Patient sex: F
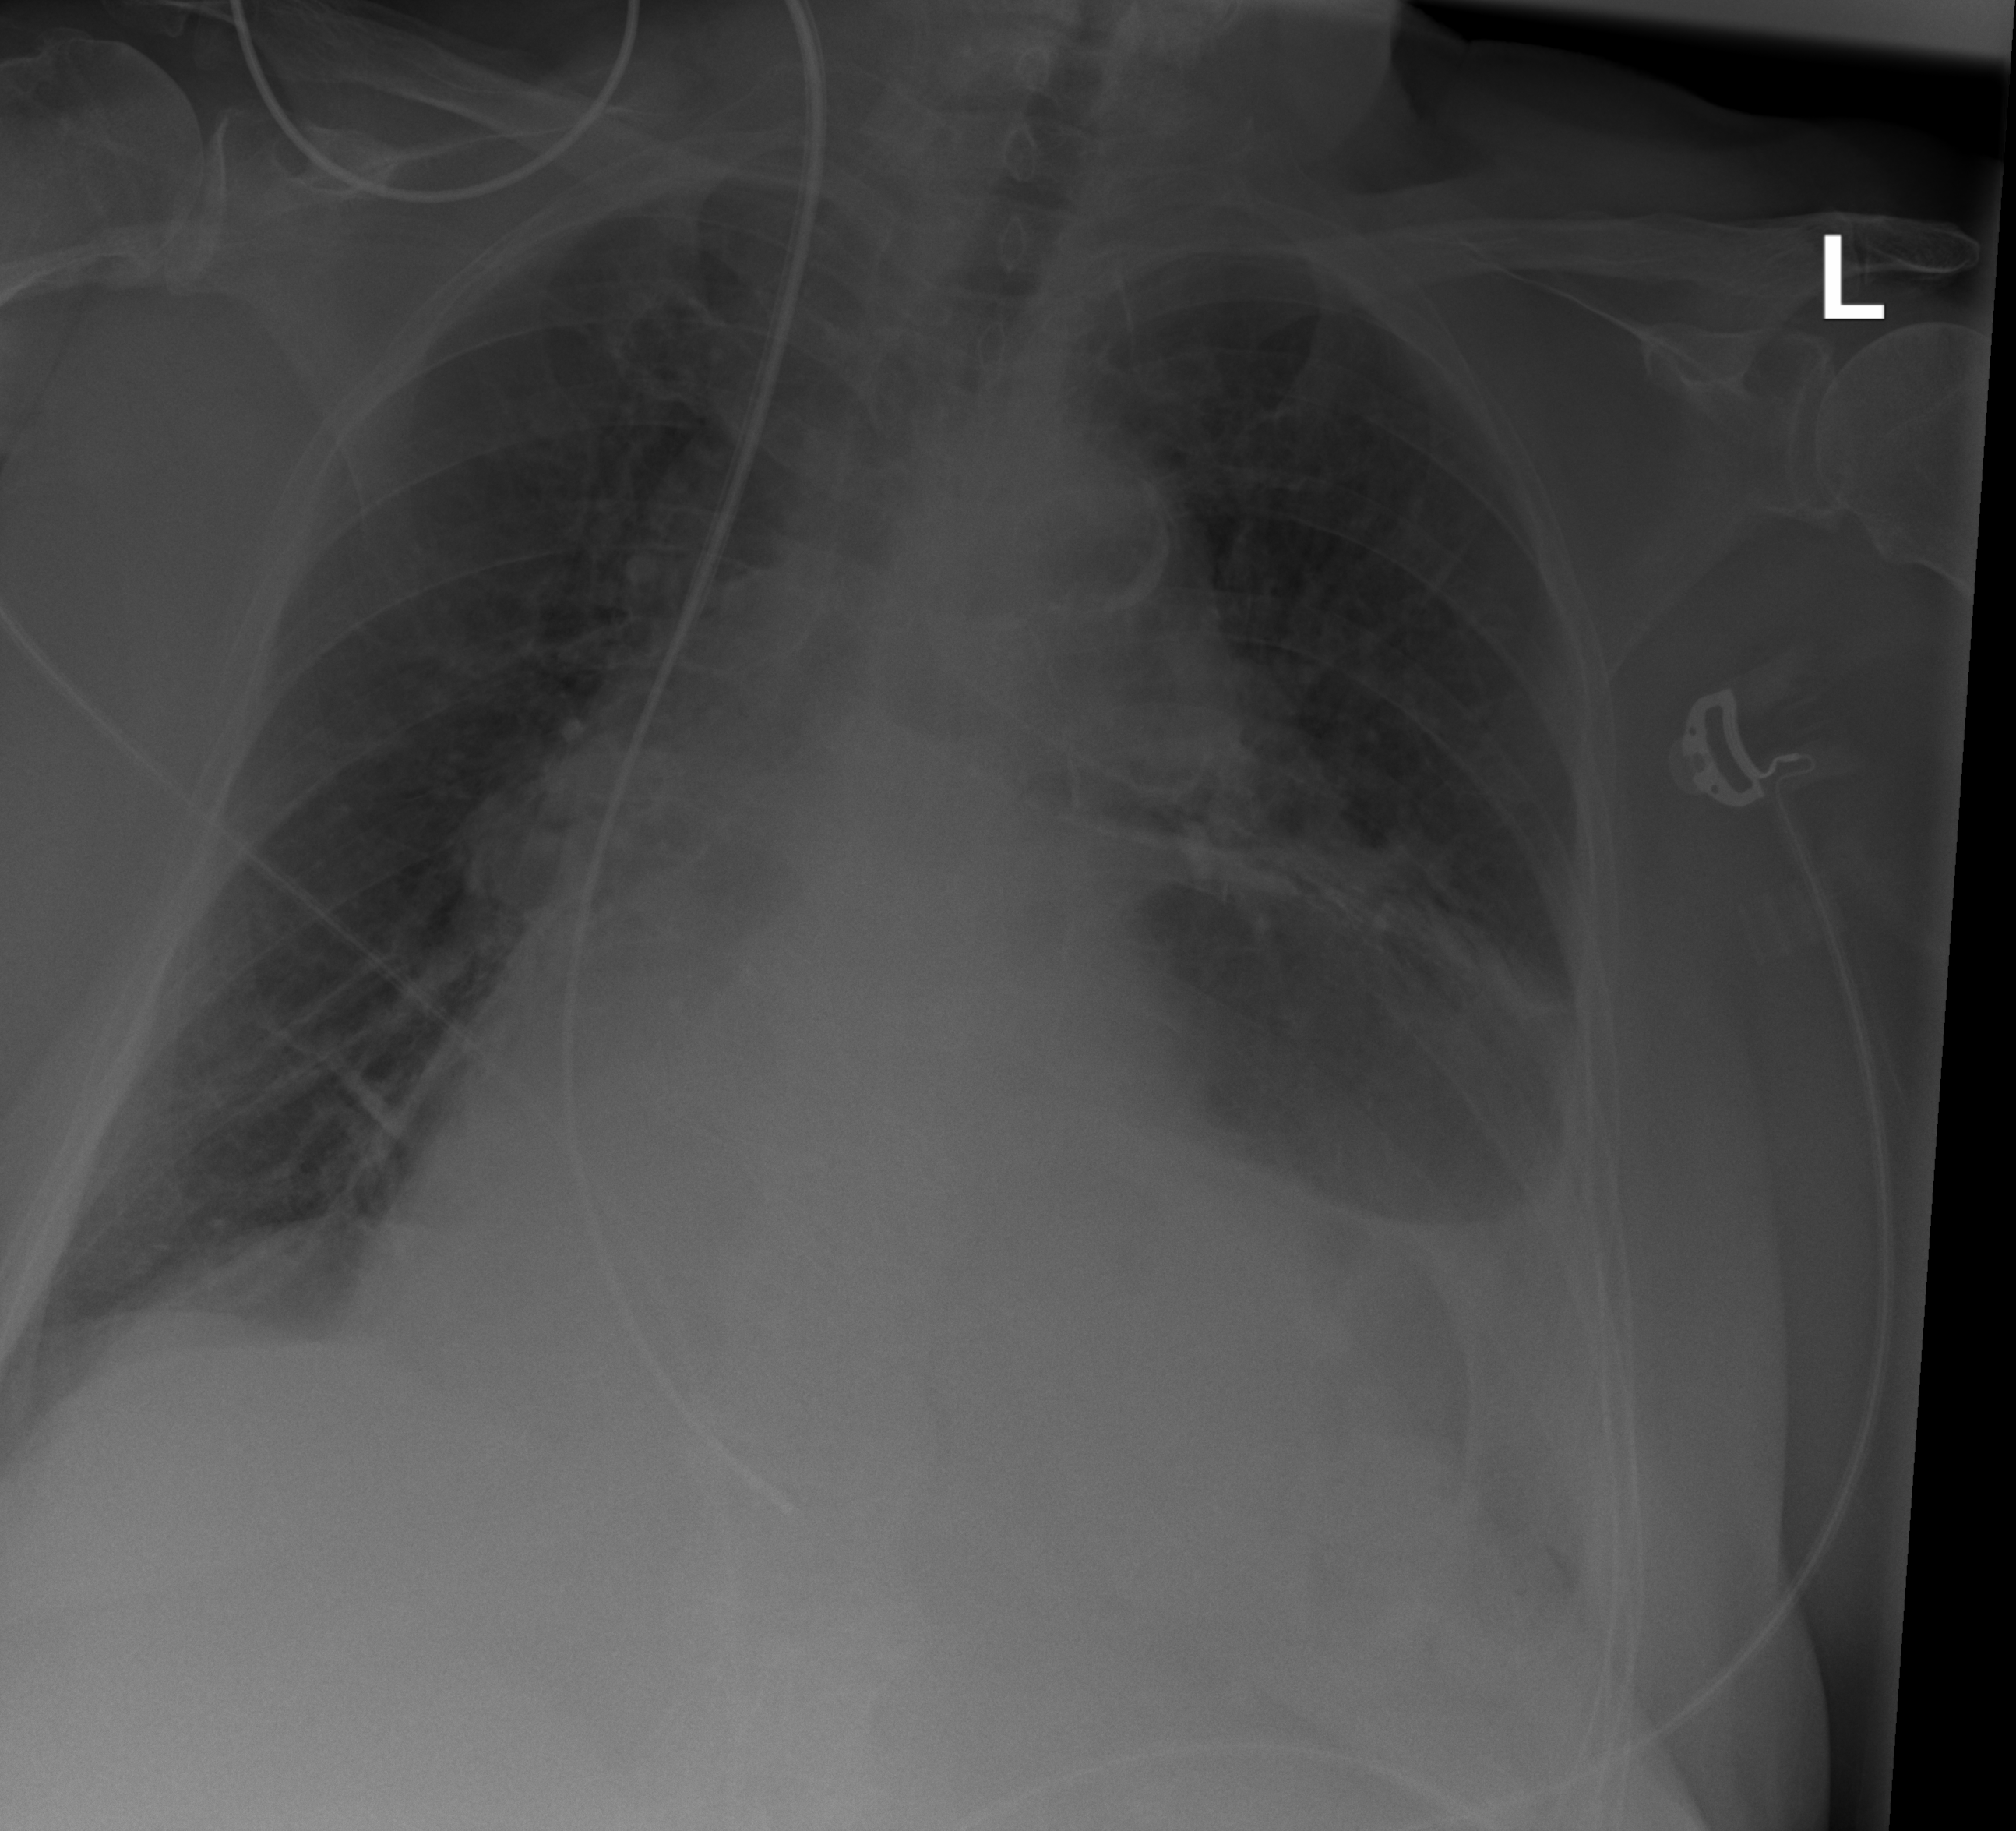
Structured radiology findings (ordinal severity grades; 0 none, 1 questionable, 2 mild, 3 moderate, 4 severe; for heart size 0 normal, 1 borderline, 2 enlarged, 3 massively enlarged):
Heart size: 2
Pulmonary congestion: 0
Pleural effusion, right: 0
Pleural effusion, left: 2
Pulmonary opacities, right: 0
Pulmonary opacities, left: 0
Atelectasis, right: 0
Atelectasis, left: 2